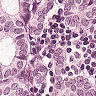
Metastatic tissue present: yes